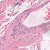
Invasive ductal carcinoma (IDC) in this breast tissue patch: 0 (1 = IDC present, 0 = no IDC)